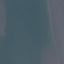
Land use / land cover class: SeaLake